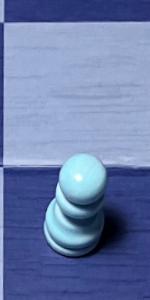
Label: Pawn_White